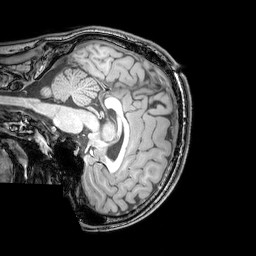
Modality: T1w
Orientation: sagittal
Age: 22
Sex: male
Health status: healthy
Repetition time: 0.081 s
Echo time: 0.037 s